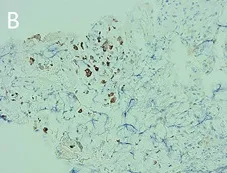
Preoperative immunohistochemical staining of descending duodenum, left lung mass, and left upper bronchus. (B) Immunohistochemical staining for CK20 expression in the descending duodenum.
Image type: pathology (immunostaining)